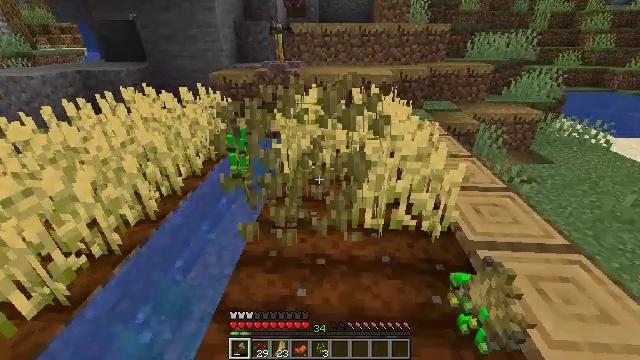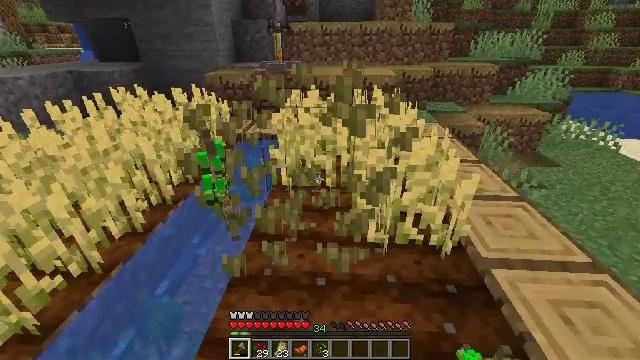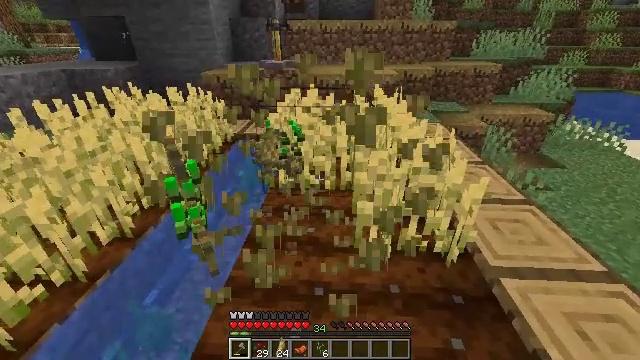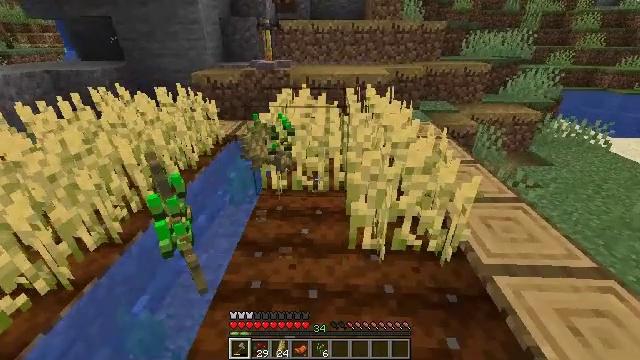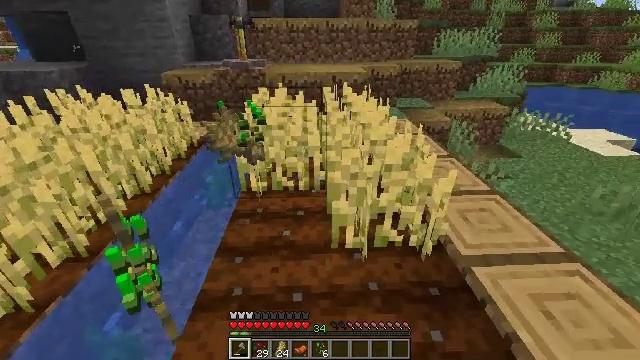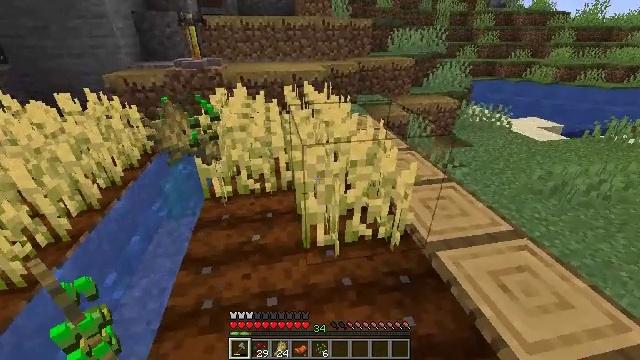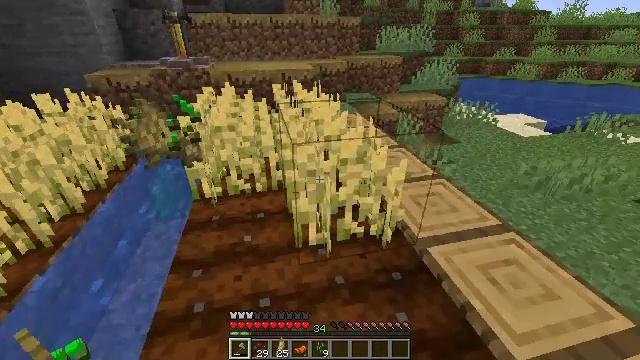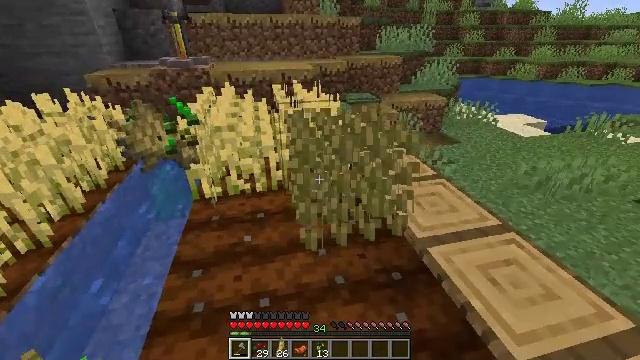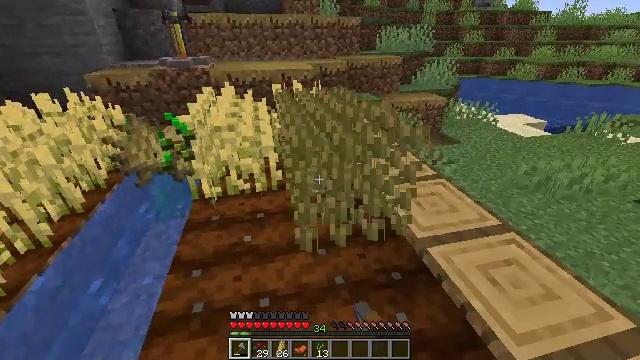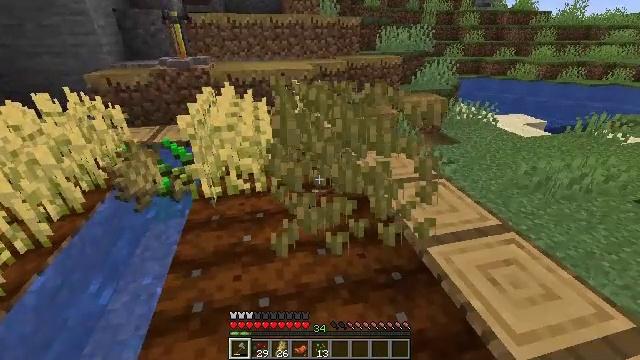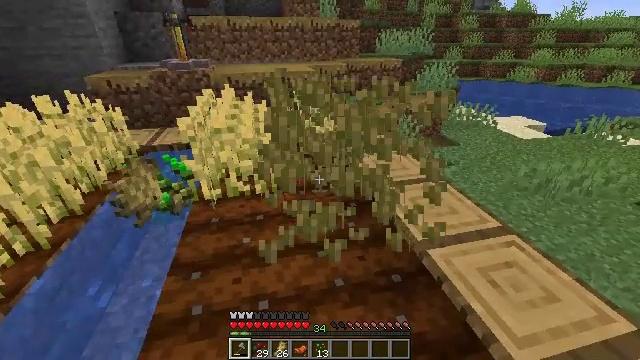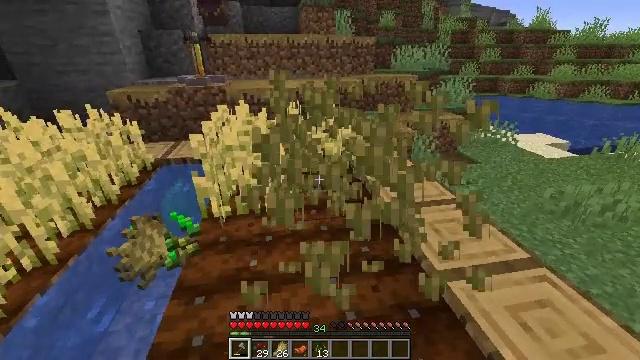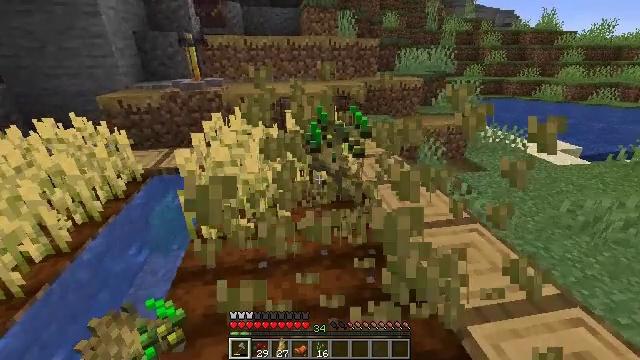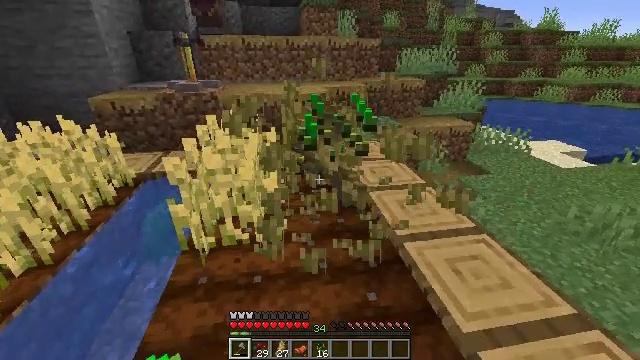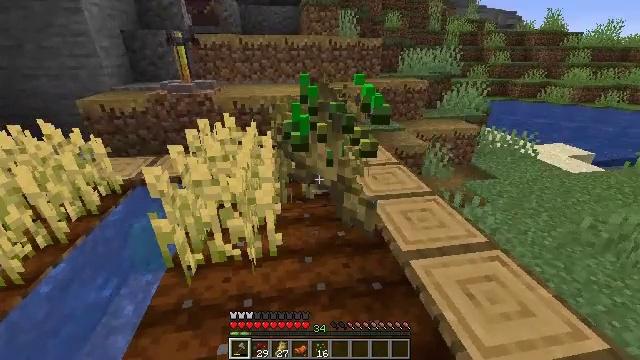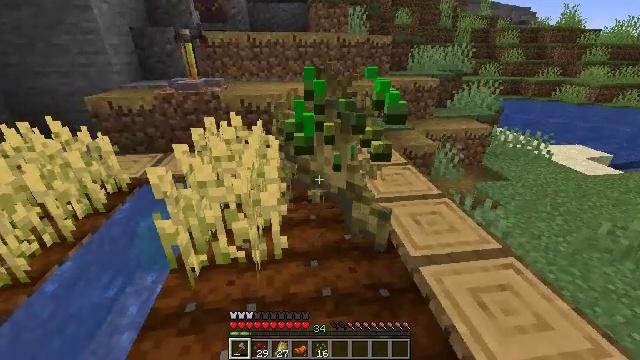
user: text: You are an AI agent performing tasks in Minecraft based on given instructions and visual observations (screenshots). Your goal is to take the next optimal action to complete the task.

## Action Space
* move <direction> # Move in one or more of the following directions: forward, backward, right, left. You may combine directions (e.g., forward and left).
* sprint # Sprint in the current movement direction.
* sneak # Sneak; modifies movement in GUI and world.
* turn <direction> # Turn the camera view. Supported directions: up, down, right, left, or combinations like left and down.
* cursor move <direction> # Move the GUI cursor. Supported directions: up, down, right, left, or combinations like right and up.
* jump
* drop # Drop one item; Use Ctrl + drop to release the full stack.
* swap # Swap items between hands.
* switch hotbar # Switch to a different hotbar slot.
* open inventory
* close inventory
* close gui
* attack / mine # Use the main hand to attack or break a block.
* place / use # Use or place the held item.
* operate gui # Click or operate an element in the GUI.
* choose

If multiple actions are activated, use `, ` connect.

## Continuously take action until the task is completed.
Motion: motion action
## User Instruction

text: Destroy the wheat to collect it.
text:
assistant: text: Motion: no_op
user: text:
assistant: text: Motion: no_op
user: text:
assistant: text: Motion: turn right
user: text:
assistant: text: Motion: turn right
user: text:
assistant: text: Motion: turn right
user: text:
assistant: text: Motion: turn right
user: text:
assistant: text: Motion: attack / mine
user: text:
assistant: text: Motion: attack / mine
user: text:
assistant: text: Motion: attack / mine
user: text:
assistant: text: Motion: move forward
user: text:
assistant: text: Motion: move forward, turn left and up
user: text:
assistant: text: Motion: move forward
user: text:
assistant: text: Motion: move forward, attack / mine
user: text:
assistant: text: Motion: move forward, attack / mine
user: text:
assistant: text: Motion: turn left, attack / mine
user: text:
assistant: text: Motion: turn left
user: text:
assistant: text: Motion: turn left
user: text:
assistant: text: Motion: turn left
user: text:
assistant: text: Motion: turn left
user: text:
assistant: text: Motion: turn left and down
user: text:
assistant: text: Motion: attack / mine
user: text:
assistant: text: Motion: attack / mine
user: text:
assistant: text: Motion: move forward, attack / mine
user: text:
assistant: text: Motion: move forward
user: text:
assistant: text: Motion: move forward, turn right
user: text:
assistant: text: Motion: move forward, turn right and up
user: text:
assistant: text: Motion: turn right
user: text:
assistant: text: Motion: turn right, attack / mine
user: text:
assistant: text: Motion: attack / mine
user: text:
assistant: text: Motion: turn down, attack / mine